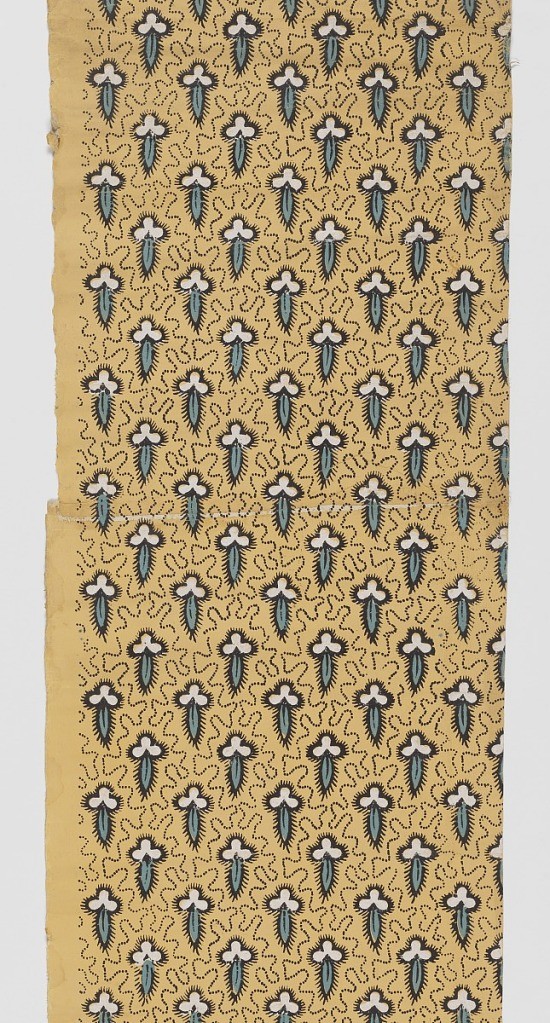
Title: Sidewall
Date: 1775–99
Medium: Block printed on joined sheets
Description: On yellow ochre ground, a repeating blue feather shape protruding from a white trefoil shape. A dotted rambling line creates a framework around these motifs.